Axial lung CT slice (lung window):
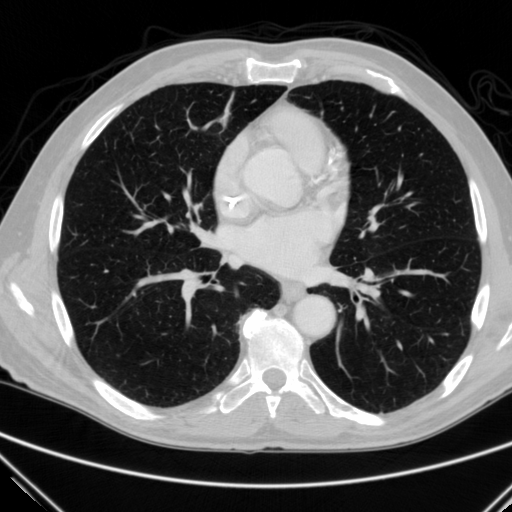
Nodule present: no